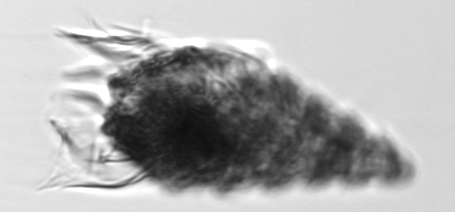
Label: Laboea_strobila